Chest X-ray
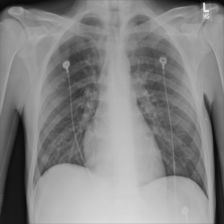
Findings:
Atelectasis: negative
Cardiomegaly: negative
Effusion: negative
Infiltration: negative
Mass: negative
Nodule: negative
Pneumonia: negative
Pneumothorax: negative
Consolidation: negative
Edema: negative
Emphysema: negative
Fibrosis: negative
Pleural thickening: negative
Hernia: negative